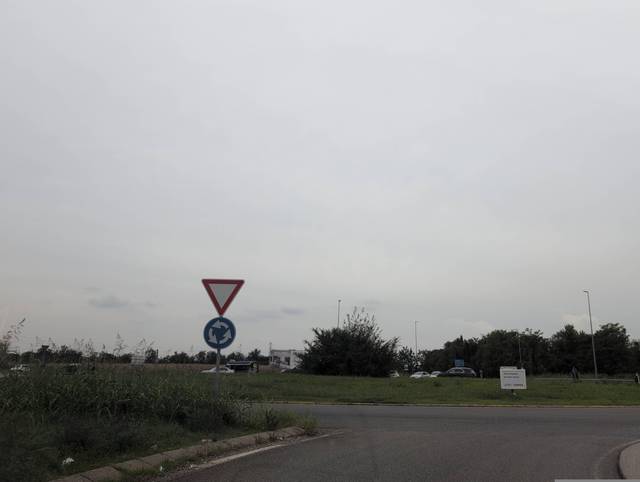
Region: Italy
Coordinates: 45.494, 8.934